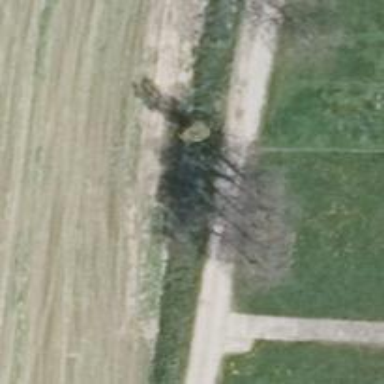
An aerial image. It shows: Deciduous broadleaved tree.